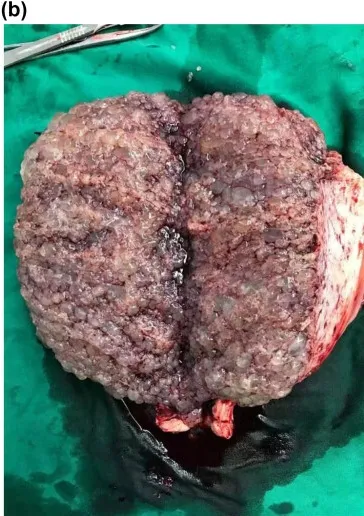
Macroscopic view of surgically removed uterine. (b) The uterine cavity was filled with transparent grapelike tissue and the relationship with the muscular layer was still clear.
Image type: medical_photograph (other_medical_photograph)